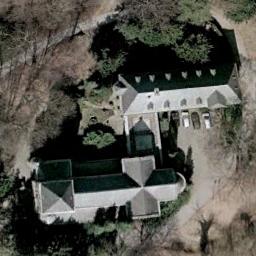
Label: church